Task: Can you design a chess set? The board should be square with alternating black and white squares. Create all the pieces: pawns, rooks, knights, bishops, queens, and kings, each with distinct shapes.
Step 3141:
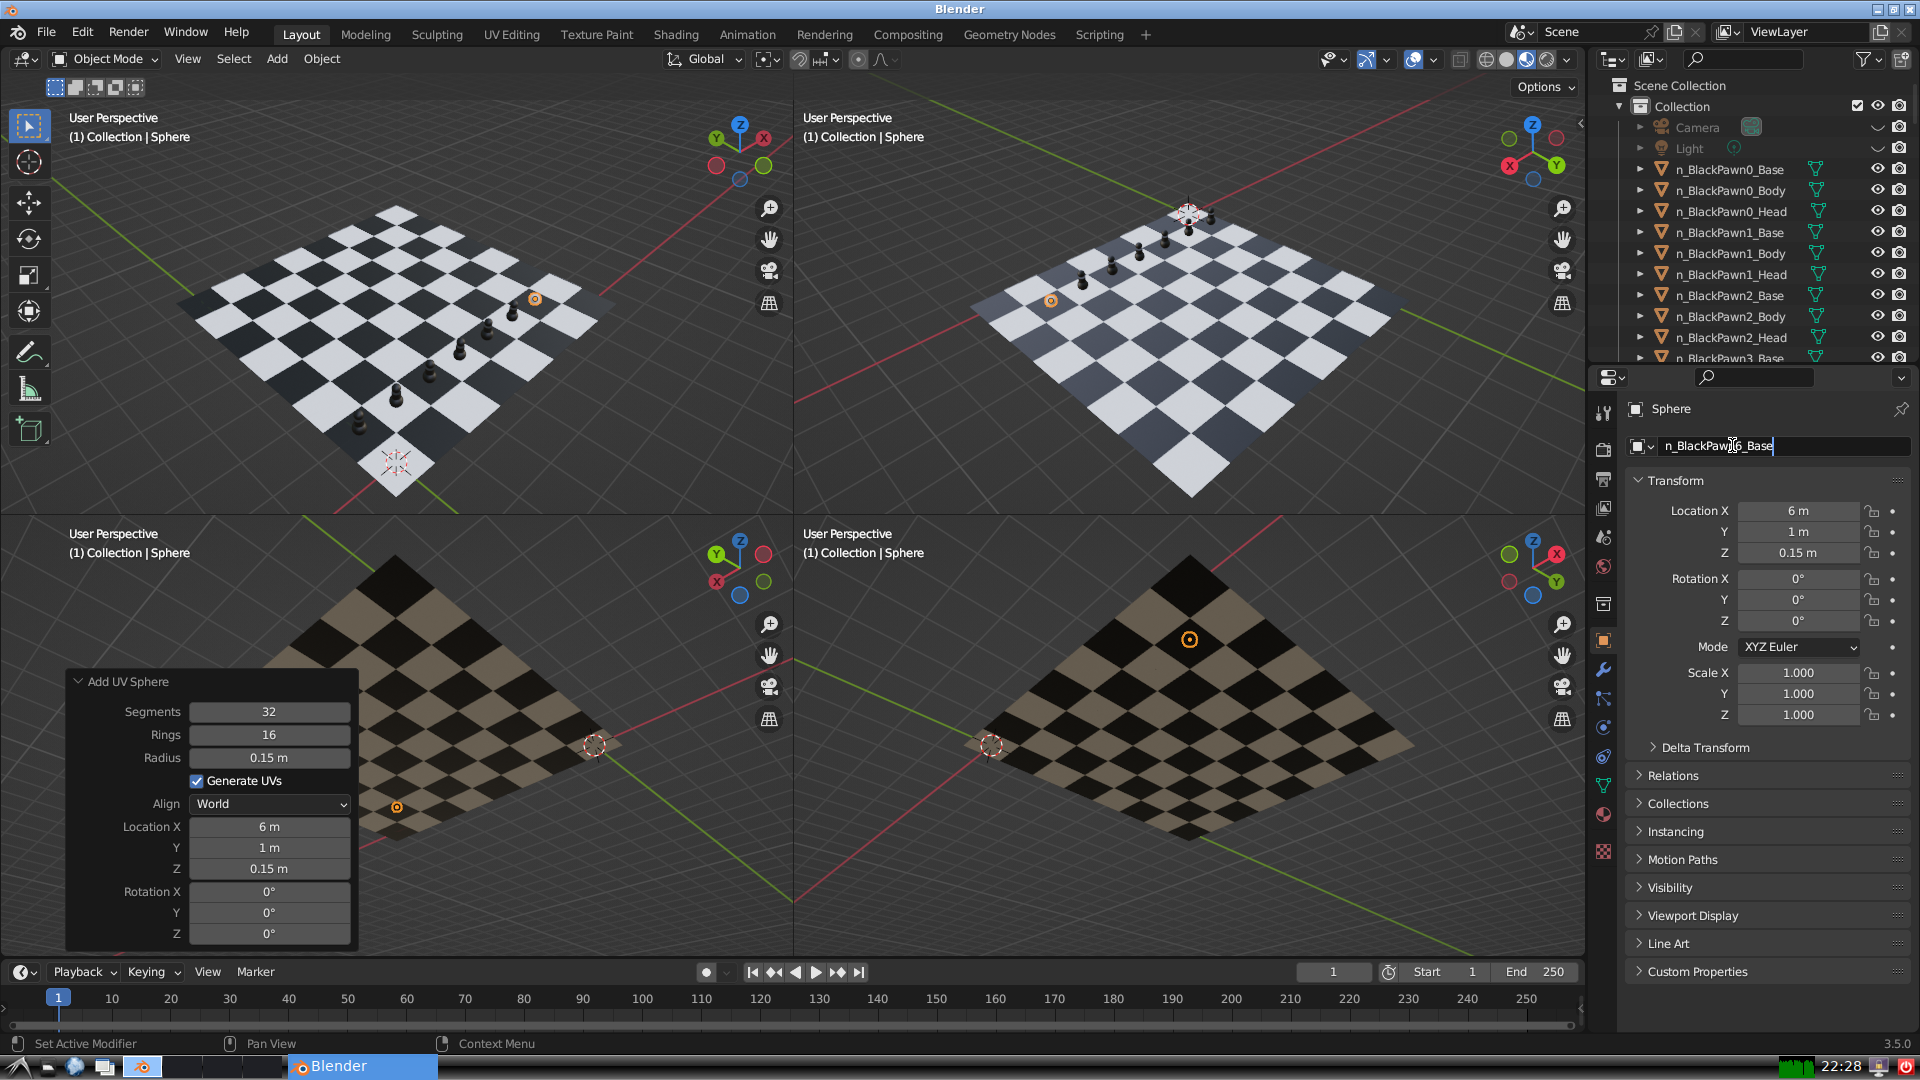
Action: {"key_press": ['Return']}